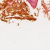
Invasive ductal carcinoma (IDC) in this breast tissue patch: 0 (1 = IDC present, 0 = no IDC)